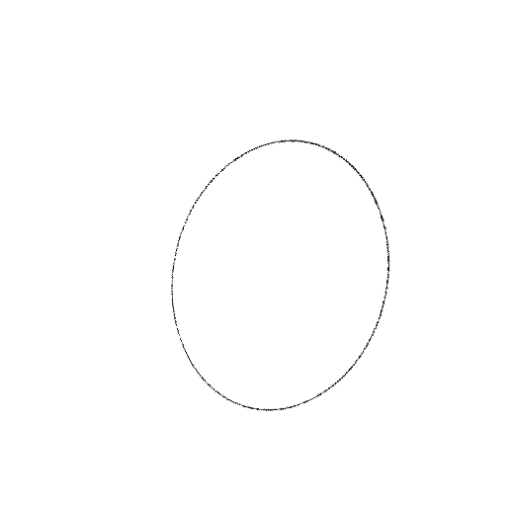
Crossing number: 0